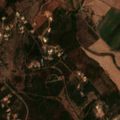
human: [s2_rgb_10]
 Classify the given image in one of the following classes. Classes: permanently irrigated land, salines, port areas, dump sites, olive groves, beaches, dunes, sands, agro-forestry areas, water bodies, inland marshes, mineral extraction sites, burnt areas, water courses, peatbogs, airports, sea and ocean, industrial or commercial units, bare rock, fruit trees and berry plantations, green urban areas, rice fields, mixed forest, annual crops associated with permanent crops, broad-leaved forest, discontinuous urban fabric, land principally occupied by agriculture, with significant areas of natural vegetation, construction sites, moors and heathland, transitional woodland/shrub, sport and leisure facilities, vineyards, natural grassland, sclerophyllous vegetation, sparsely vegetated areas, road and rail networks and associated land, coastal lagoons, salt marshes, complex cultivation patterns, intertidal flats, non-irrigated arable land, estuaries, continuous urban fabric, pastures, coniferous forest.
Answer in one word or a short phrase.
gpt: permanently irrigated land, fruit trees and berry plantations, complex cultivation patterns, land principally occupied by agriculture, with significant areas of natural vegetation, sclerophyllous vegetation